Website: home-depot
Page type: delivery-shipping
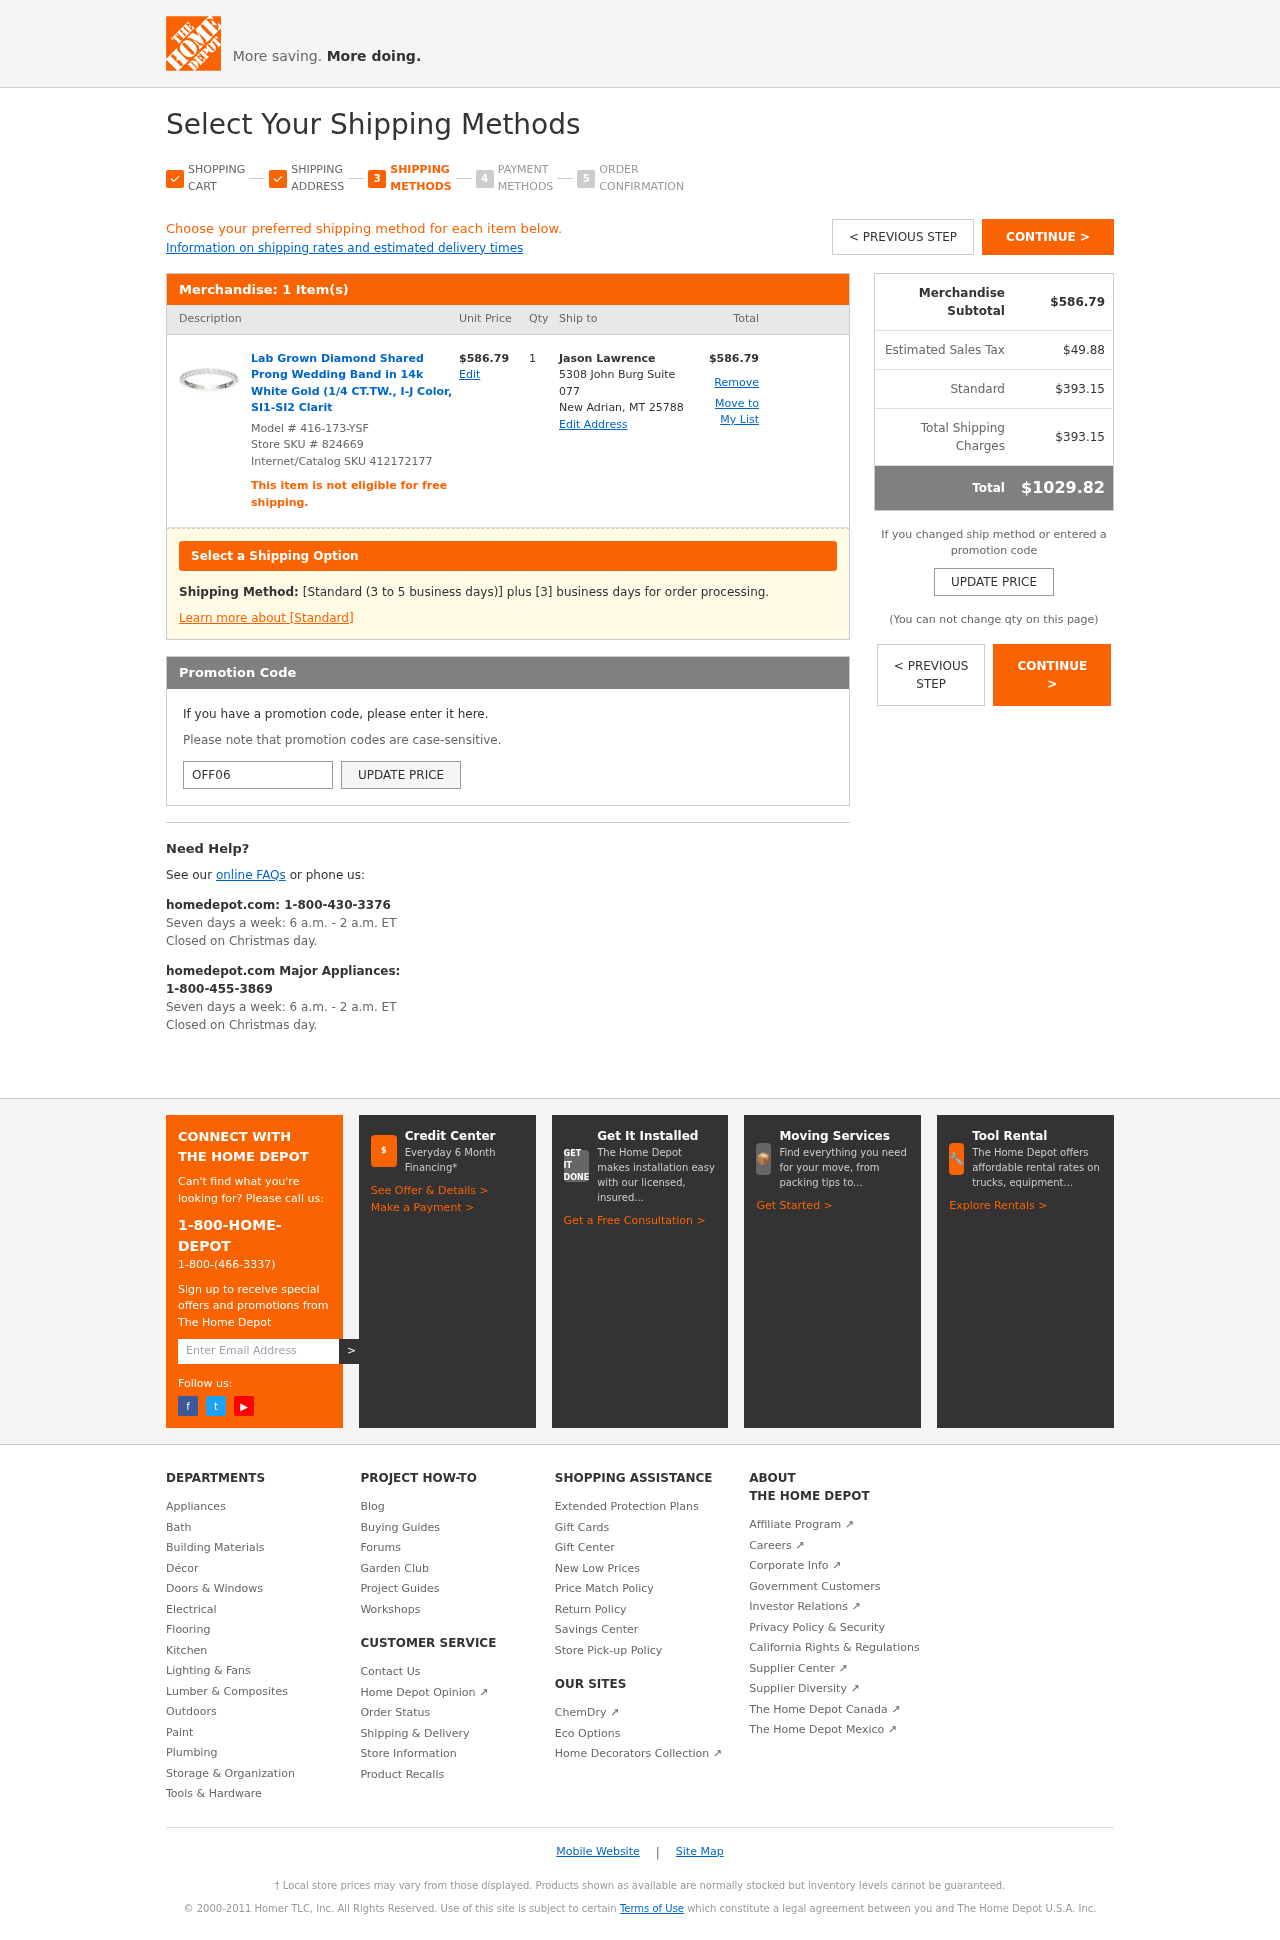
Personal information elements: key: PII_CITY_STATE_ZIP
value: New Adrian, MT 25788
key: PII_FULLNAME
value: Jason Lawrence
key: PII_PROMO_CODE
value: OFF06
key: PII_STREET
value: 5308 John Burg Suite 077
Product elements: key: PRODUCT1_NAME
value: Lab Grown Diamond Shared Prong Wedding Band in 14k White Gold (1/4 CT.TW., I-J Color, SI1-SI2 Clarit
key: PRODUCT1_PRICE
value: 586.79
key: PRODUCT1_QUANTITY
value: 1
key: PRODUCT_MODEL_NUMBER
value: Model # 416-173-YSF
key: PRODUCT1_LINE_TOTAL
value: $586.79
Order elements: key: ORDER_NUM_ITEMS
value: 1 Item(s)
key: ORDER_SUBTOTAL
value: $586.79
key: ORDER_TAX
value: $49.88
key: ORDER_SHIPPING_COST
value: $393.15
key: ORDER_SHIPPING_TOTAL
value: $393.15
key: ORDER_TOTAL
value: $1029.82
Other elements: key: STORE_SKU
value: Store SKU # 824669
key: INTERNET_SKU
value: Internet/Catalog SKU 412172177